Question: I've been trying to space out my divs so they slot in under each other on the page. The problem I'm having (as shown in image) is that I can't get the height of the div to be the same as the div children of it. In this example I have my "box1" and 2 "sub-boxes". The sub-boxes have the text inside but the main div which contains them doesn't have any height.
This is an issue because when I try to add in divs underneath this one they just slot in at the same place as the top one.

If my problem isn't clear please say and I'll try to elaborate
Here is a quick snippet of HTML
'''
<div id="aboutus-box1">
<div id="aboutus-box1sub1">
<span id="subtitle">What is this site all about</span><br/>
Information and details about the site, point put forwards to new users to look to the help page for support and to look at the <a id="textlink">site rules</a> TEXT FILLER ------------------------------------------- ----------------------------- ------------------ ------------------------- --------------------- --------------------------------- ----------------------- -------------------------- -------------------------------- ----- -------------------------------------- ----------------------------- ------------------------------------------ ------------------------------ ------------------------------------------------- -------------------------------------------------------- ------------------------------------------------ ----------------------------------------------------------------------- ------------------------------------
</div>
<div id="aboutus-box1sub2">
<span id="subtitle">Our History</span><br/>
How the group came about, where different members came from, how the idea came about TEXT FILLER ------------------------------------------- ----------------------------- ------------------ ------------------------- --------------------- --------------------------------- ----------------------- -------------------------- -------------------------------- ----- -------------------------------------- ----------------------------- ------------------------------------------ ------------------------------ ------------------------------------------------- -------------------------------------------------------- ------------------------------------------------ ----------------------------------------------------------------------- ------------------------------------
</div></div>
'''
And some CSS
'''
#aboutus-box1{
width:100%;
margin-bottom:1%;
margin-top:1%;
}
#aboutus-box1sub1{
height:100%;
width:49.5%;
float:left;
}
#aboutus-box1sub2{
height:100%;
width:49.5%;
float:right;
margin-left:1%
}
'''
Here's a <URL>
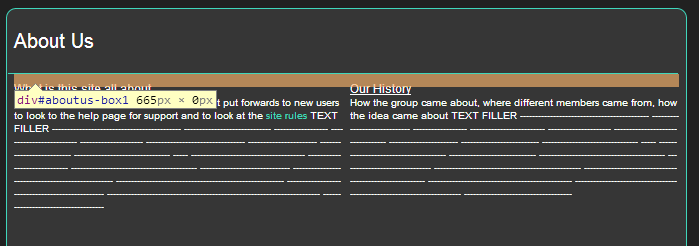
Answer: The parent (#aboutus-box1) needs another style: 'overflow: hidden;'